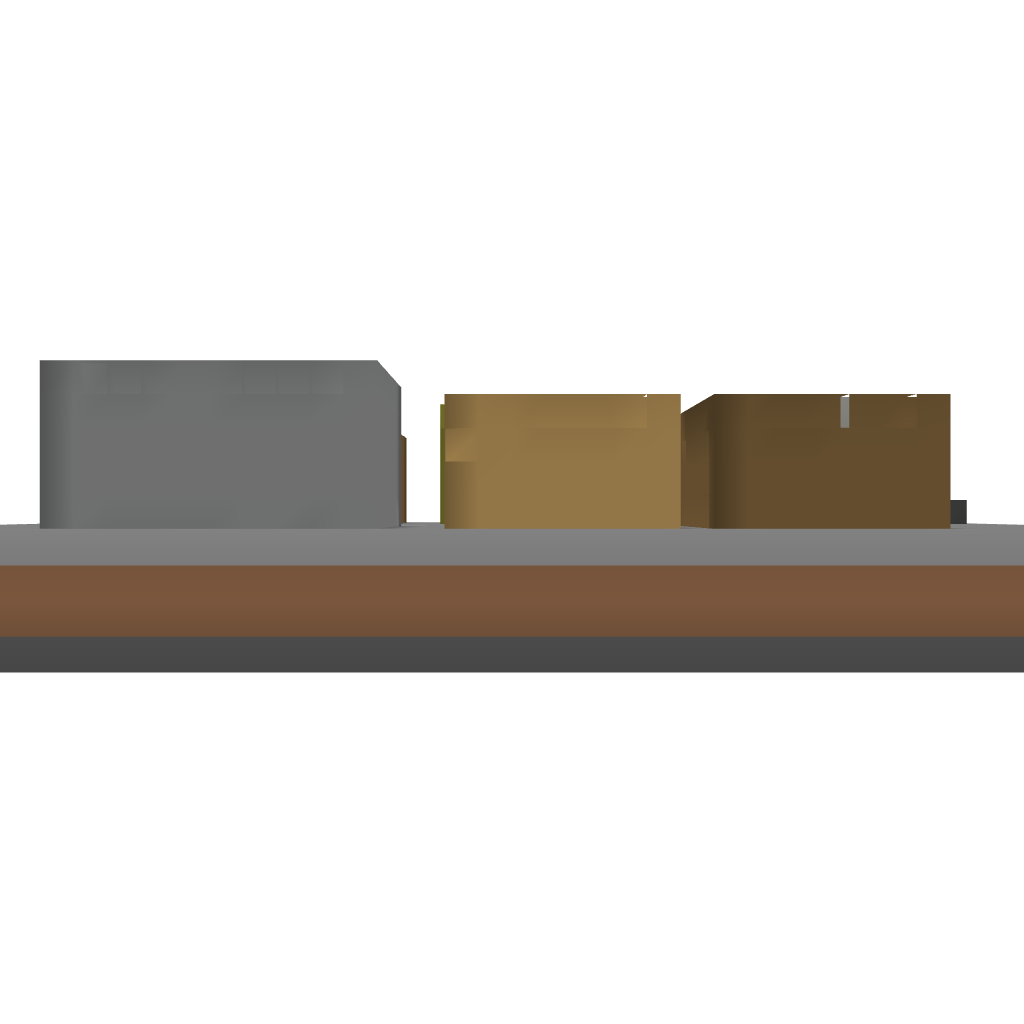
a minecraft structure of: A small town